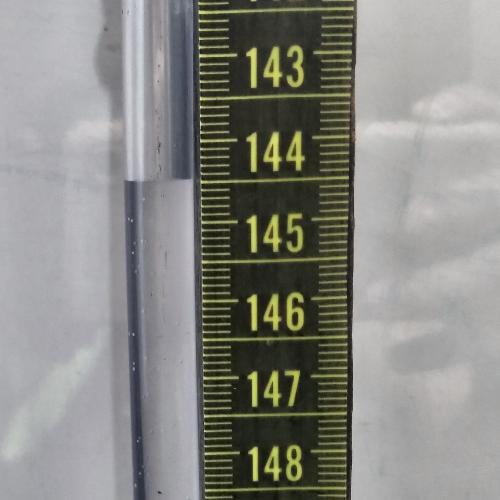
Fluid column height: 144.5 cm